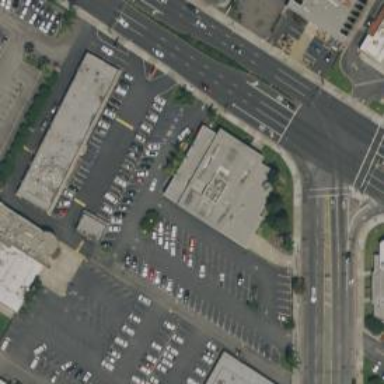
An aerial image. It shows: Commercial building.